Interaction volume radius: 5 \u00c5
Interaction volume height: 20 \u00c5
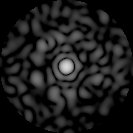
Disorder parameter: 0.8673